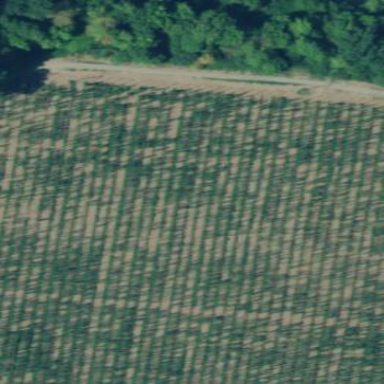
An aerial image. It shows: Orchard.